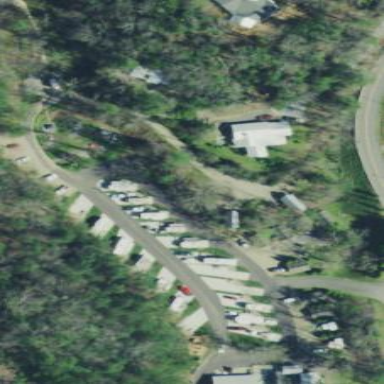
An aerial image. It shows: Campsite for tourism.